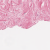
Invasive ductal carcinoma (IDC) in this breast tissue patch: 0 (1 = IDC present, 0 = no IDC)